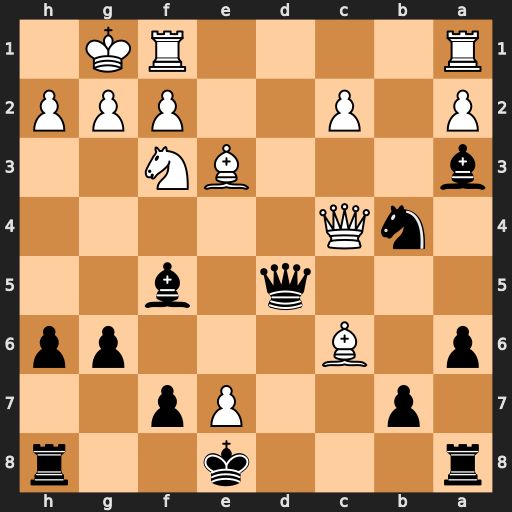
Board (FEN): r3k2r/1p2Pp2/p1B3pp/3q1b2/1nQ5/b3BN2/P1P2PPP/R4RK1
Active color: b
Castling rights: kq
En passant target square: -
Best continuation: Qxc6 Qb3 Nxc2